Question: I am creating a PDF using the iText Library and not been able to set the background image for Table in PDF.
like below image
Currently i am using this to set Background , its setting image to absolute position , i want to set it relative to table
'''
class CellBackgroundPic implements PdfPTableEvent {
Activity mActivity;
public CellBackgroundPic (Activity Activity){
this.mActivity=Activity;
}
Image bgImage;
public void tableLayout(PdfPTable table, float[][] widths, float[] heights,
int headerRows, int rowStart, PdfContentByte[] canvases){
PdfContentByte pdfContentByte = canvases[PdfPTable.BACKGROUNDCANVAS];
Drawable myImage = mActivity.getResources().getDrawable(R.drawable.table_bg);
Bitmap bitmap = ((BitmapDrawable) myImage).getBitmap();
ByteArrayOutputStream stream = new ByteArrayOutputStream();
bitmap.compress(Bitmap.CompressFormat.PNG, 100, stream);
byte[] bitmapdata = stream.toByteArray();
try {
bgImage = Image.getInstance(bitmapdata);
bgImage.setAbsolutePosition(330f, 642f);
pdfContentByte.addImage(bgImage);
} catch (Exception e) {
// TODO Auto-generated catch block
e.printStackTrace();
}
}
}
'''
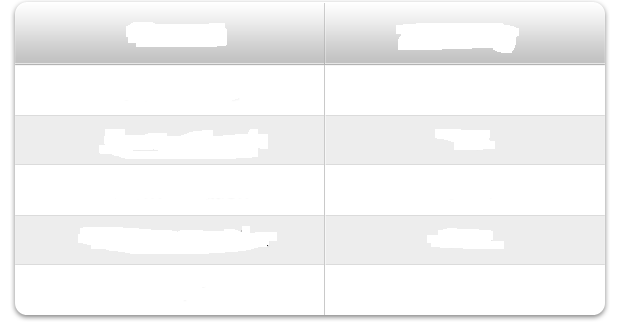
Answer: There are different approaches possible.
One would be to use a pattern color created with an image and use that pattern color as background color. However, that doesn't seem to be a match with what you need.
Based on your example I would suggest using a table event as demonstrated here:
<URL>
In this example, the background color of the rows is drawn in the 'tableLayout()' method. You need to adapt this method and instead of drawing colored rectangles, you need to add an image at the appropriate coordinates.